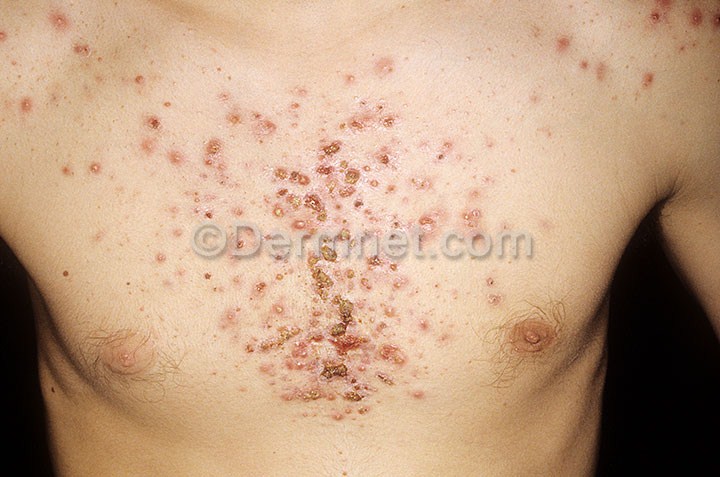
Disease: Acne and Rosacea Photos